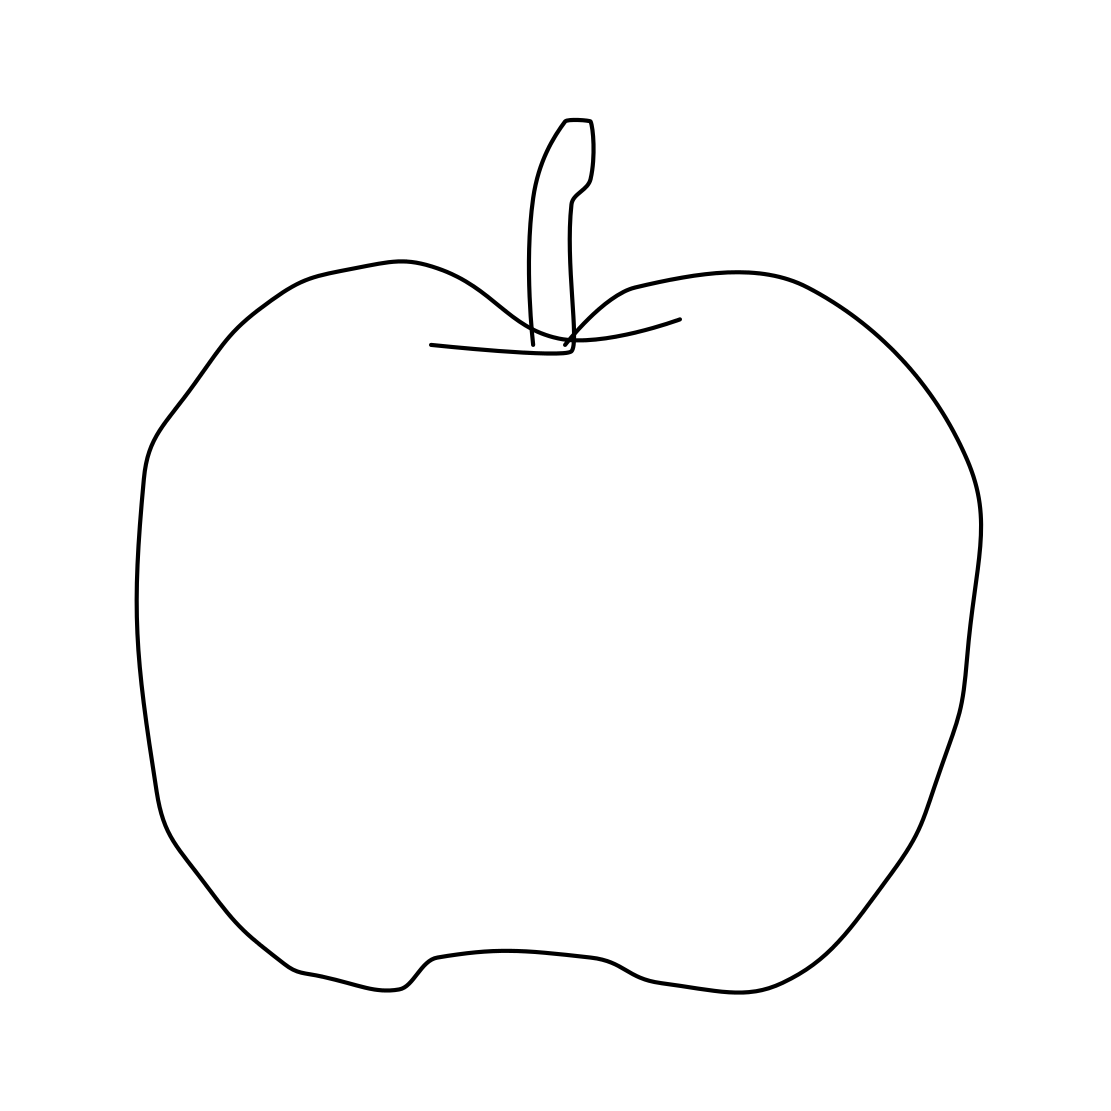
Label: apple